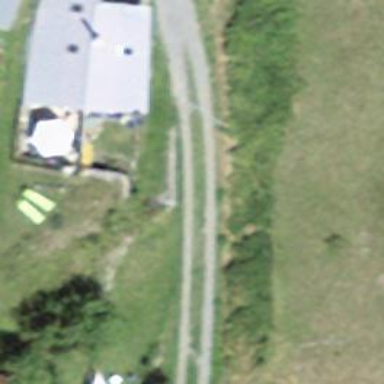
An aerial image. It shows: Track road with grade3 tracktype.